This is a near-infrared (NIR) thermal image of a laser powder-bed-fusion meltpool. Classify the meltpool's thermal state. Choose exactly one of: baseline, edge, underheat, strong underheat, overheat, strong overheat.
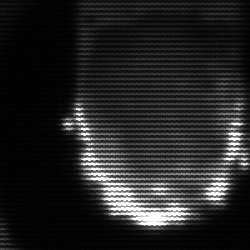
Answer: baseline